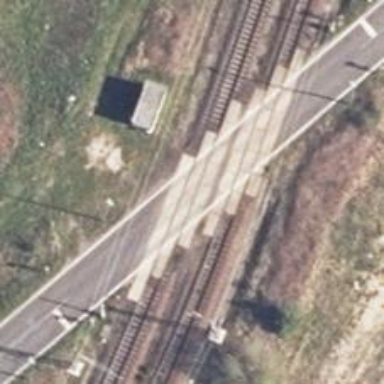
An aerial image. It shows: Railway level crossing.